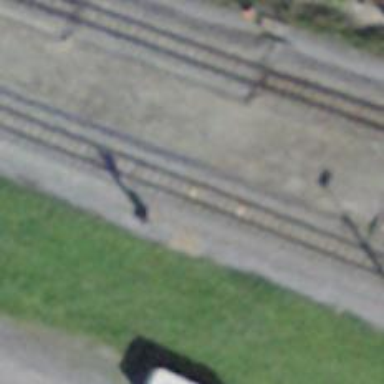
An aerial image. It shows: Railway signal.